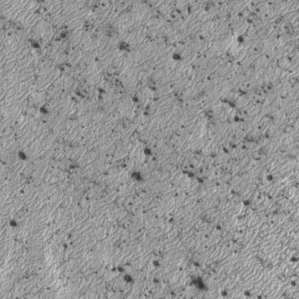
Label: frost